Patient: sex M, age 66
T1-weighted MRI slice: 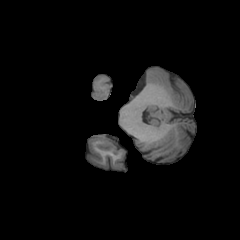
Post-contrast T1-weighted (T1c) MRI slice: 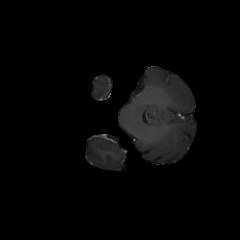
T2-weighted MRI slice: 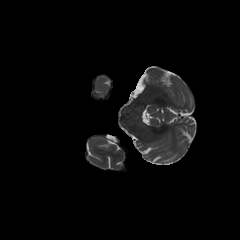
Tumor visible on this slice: no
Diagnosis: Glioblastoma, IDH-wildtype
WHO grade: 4